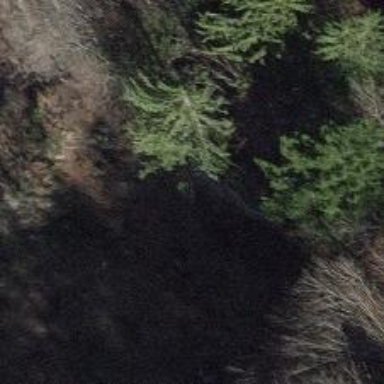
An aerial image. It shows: Cliff in nature.